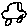
Label: car